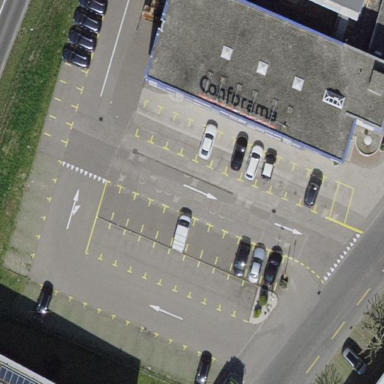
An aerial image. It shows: Parking area with surface.